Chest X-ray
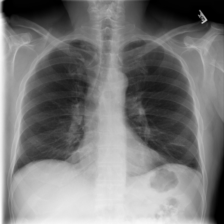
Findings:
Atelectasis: negative
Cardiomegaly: negative
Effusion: negative
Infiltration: negative
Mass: negative
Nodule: negative
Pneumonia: negative
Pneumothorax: negative
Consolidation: negative
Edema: negative
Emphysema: negative
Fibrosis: negative
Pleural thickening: negative
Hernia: negative